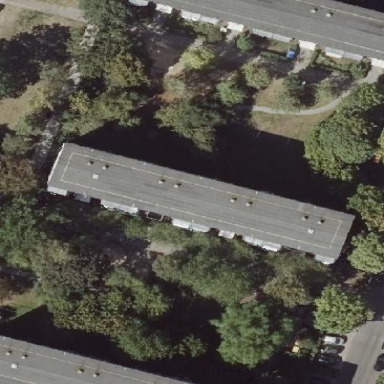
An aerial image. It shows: Building with apartments and flat roof.